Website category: game
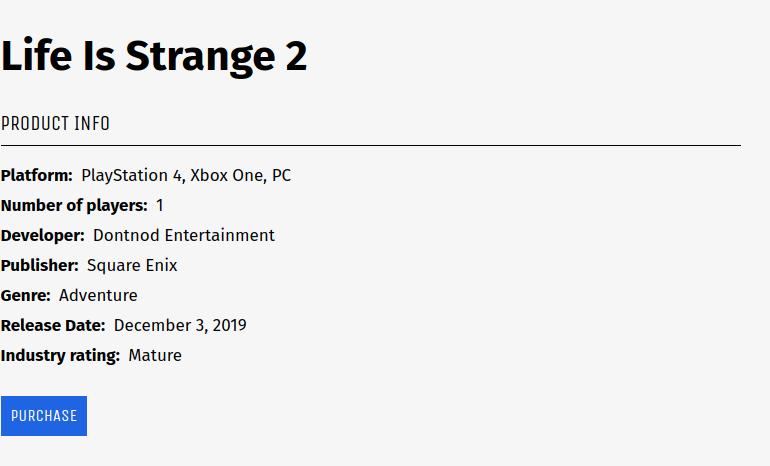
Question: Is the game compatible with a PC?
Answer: yes